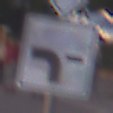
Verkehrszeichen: VerlaufVorfahrtsstrasse6
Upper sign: Vorfahrtsstrasse
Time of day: SunriseSunset
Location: Outdoor (Urban)
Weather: Clear
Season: NotSpecified
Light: Natural